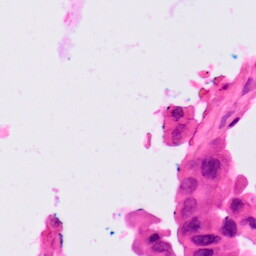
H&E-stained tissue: Lung